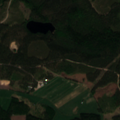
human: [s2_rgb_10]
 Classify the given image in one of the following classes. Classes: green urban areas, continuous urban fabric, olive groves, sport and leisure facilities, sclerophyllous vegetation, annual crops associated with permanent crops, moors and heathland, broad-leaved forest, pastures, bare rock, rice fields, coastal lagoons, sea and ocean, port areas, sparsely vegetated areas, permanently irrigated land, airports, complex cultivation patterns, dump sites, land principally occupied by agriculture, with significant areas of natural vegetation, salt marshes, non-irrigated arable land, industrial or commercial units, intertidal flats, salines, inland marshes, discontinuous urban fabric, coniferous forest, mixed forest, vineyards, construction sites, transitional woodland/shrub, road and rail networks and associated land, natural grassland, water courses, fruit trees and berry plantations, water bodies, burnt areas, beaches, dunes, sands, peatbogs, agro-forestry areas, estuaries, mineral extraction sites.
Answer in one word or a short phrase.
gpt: land principally occupied by agriculture, with significant areas of natural vegetation, coniferous forest, transitional woodland/shrub